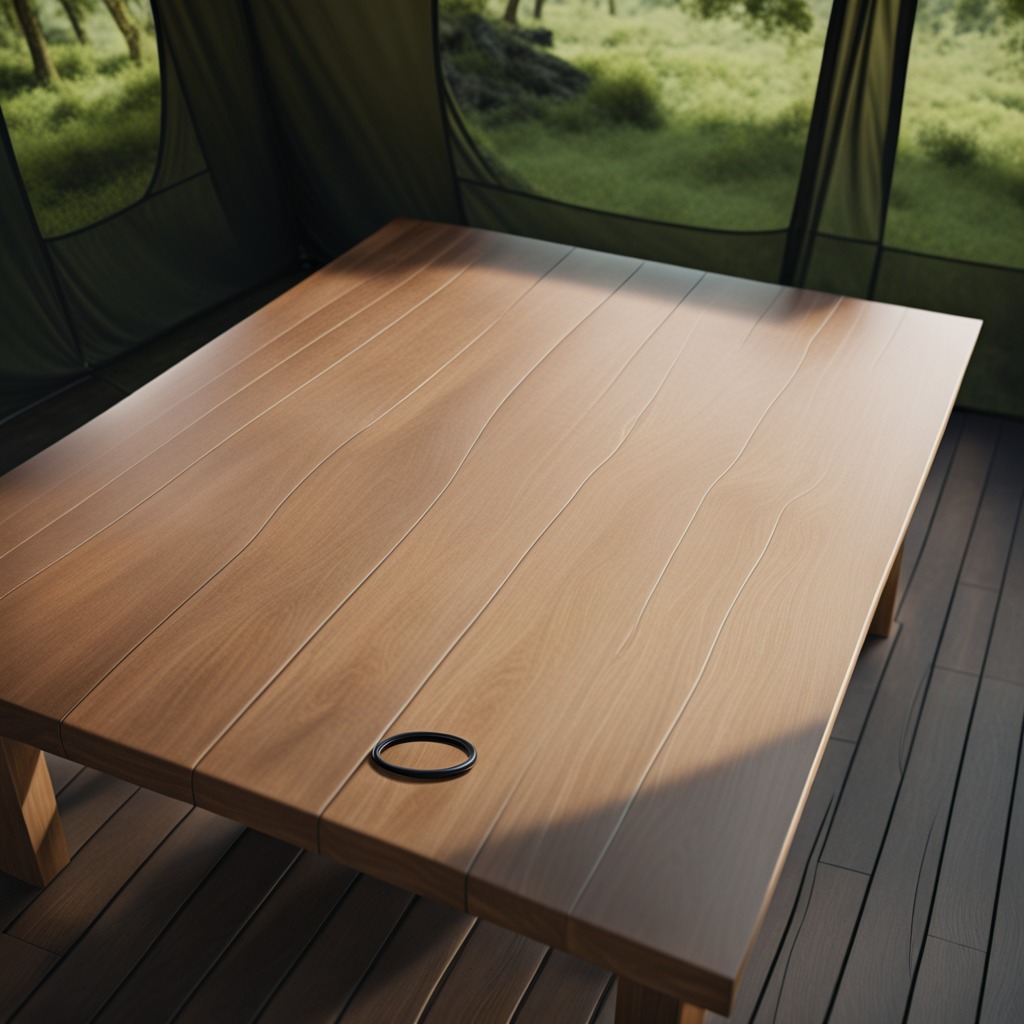
A rubber O-ring is lying on a wooden table inside a jungle field workshop tent humid ambient light worn but